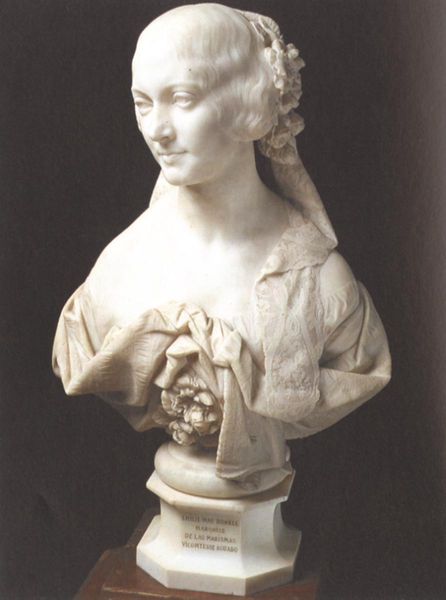
Titel: Emilie Mac Donald, Marquise de las Marismas, Vicomtesse Aguado
Künstler: Paul Gayrard
Schlagwörter: blume, blumen, frau, marmor, blick, tuch, falten, gesicht, sockel, stein, gewand, inschrift, büste, draperie, gesteck, halbprofil, alabaster, sokkel, inschrif, mamrmor, 19. jahrhundert, moamor